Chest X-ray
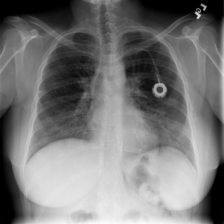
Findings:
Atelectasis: negative
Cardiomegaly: negative
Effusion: negative
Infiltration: negative
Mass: negative
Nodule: negative
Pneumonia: negative
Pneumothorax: negative
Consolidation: negative
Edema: negative
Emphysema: negative
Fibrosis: negative
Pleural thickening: negative
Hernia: negative